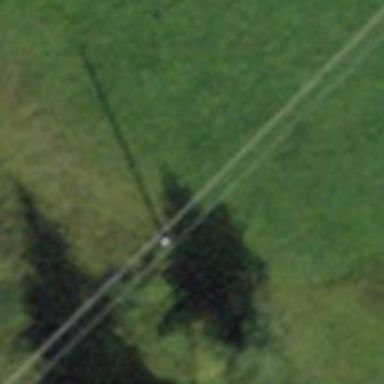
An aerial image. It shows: Power pole.